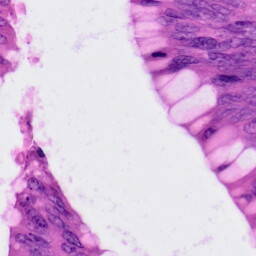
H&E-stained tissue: Colon